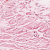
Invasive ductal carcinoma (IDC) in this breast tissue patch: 0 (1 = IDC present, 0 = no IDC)